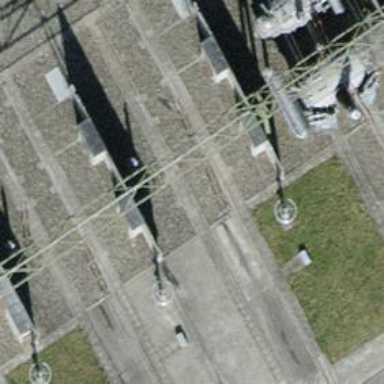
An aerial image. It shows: Insulator used in power equipment.